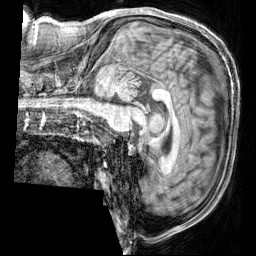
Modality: T1w
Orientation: sagittal
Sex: male
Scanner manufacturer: siemens
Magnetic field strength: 3 T
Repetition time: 2.3 s
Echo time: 0.00226 s